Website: walmart
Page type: customer-info-address
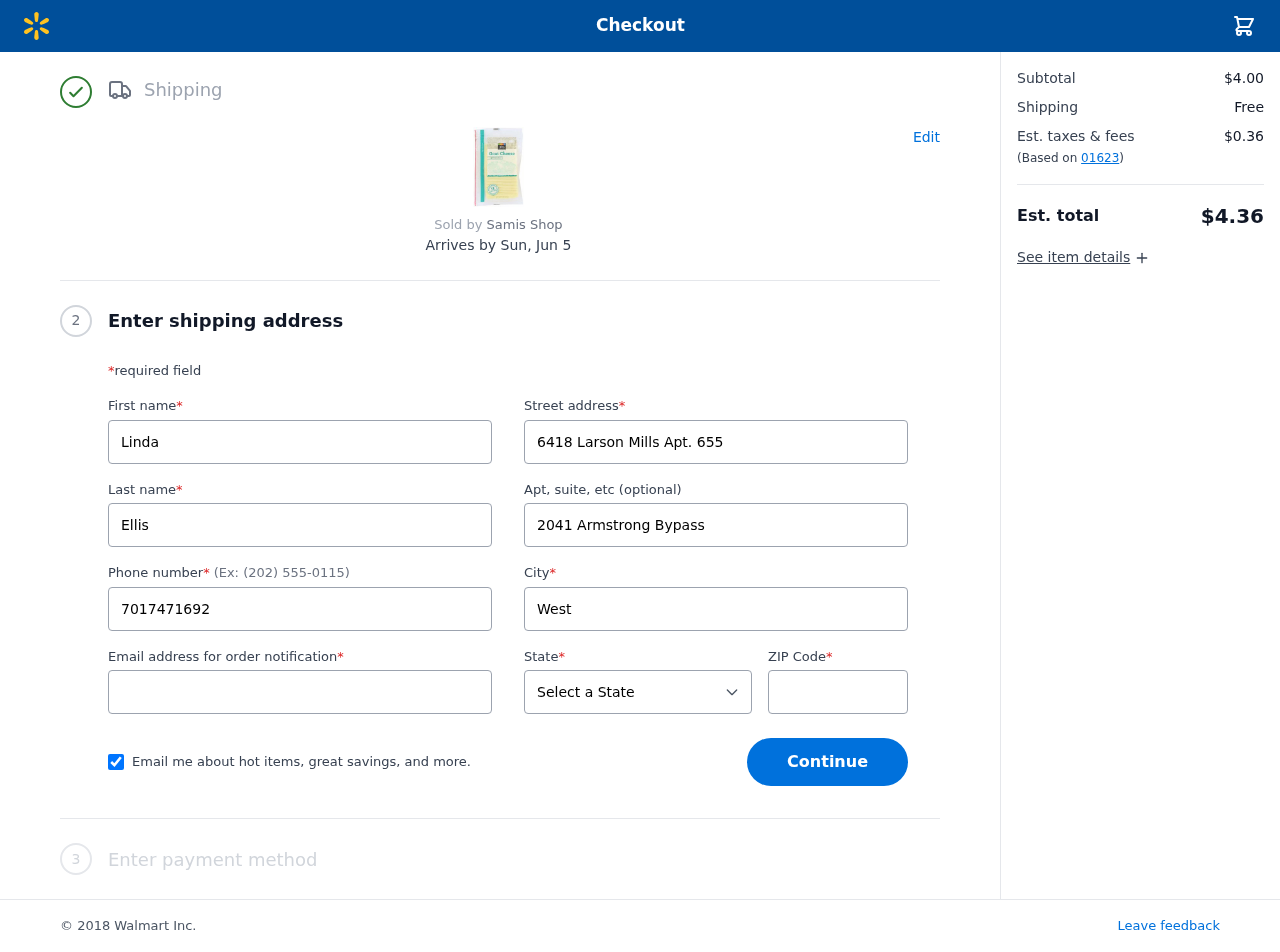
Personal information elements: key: PII_CITY
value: West Brooke
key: PII_EMAIL
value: lindaellis@gmail.com
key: PII_FIRSTNAME
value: Linda
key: PII_LASTNAME
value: Ellis
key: PII_PHONE
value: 7017471692
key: PII_POSTCODE
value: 01623
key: PII_STATE
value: Kansas
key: PII_STREET
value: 6418 Larson Mills Apt. 655
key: PII_STREET2
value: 2041 Armstrong Bypass
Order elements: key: ORDER_DELIVERY_DATE
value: Sun, Jun 5
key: ORDER_SUBTOTAL
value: $4.00
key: ORDER_SHIPPING_COST
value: Free
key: ORDER_TAX
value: $0.36
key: ORDER_TOTAL
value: $4.36